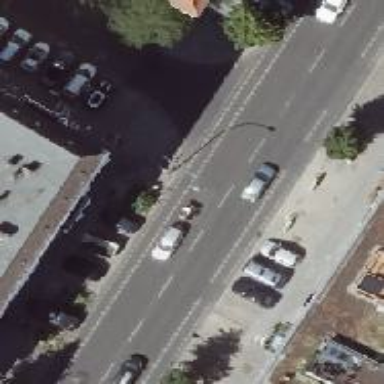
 as well as separate lanes for cycling and parking on both sides."